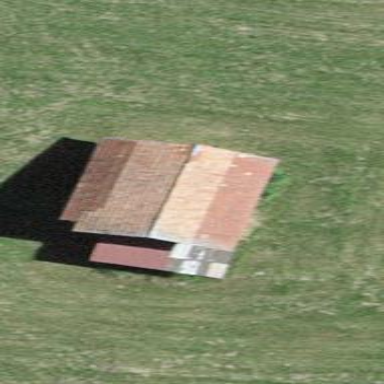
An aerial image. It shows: Rural barn.